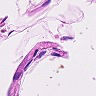
Metastatic tissue present: no